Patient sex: F
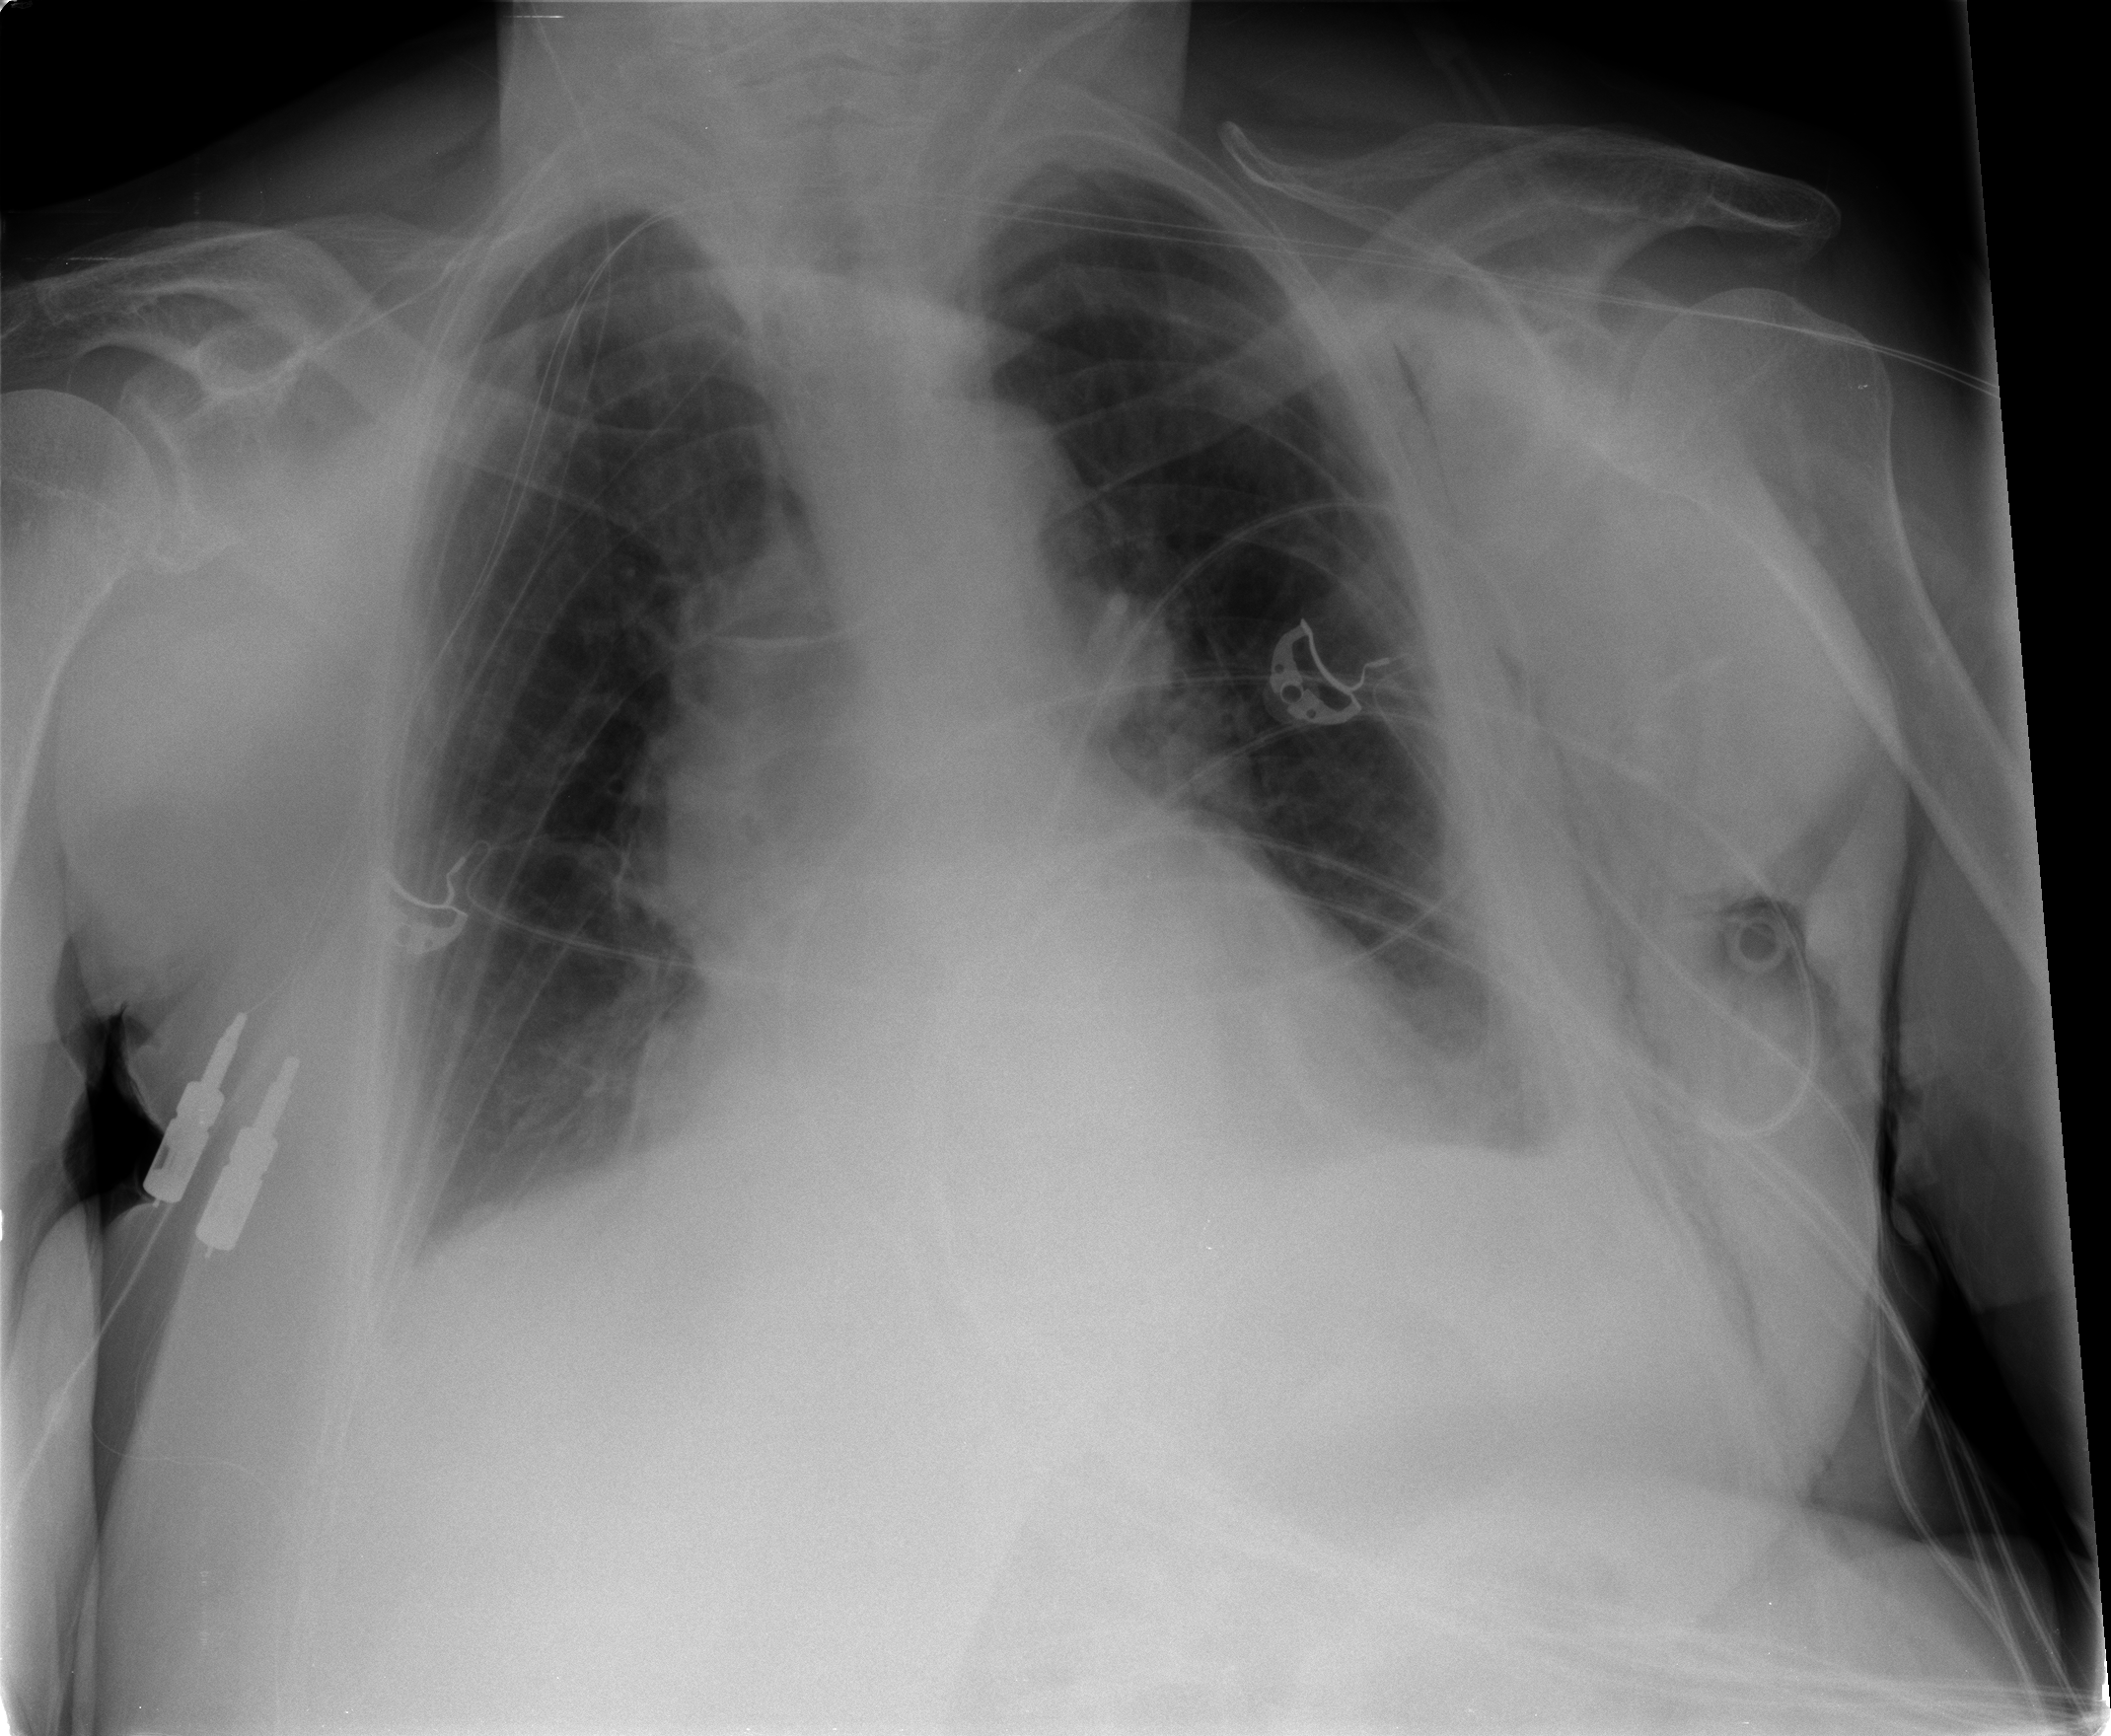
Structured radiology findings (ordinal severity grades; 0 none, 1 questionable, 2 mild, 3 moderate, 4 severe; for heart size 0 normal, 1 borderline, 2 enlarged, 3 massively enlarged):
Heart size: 0
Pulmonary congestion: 0
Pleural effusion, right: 1
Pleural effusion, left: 2
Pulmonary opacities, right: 0
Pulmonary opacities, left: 0
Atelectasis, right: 1
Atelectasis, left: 2